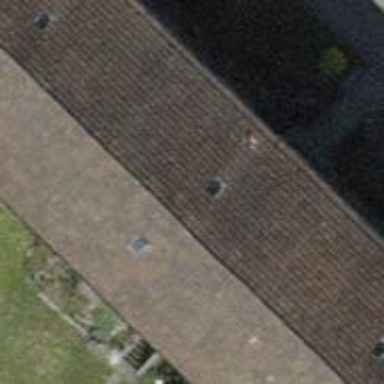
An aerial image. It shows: Apartment building with tile roof.